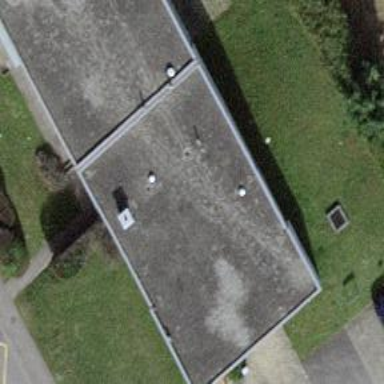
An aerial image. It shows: Police building.